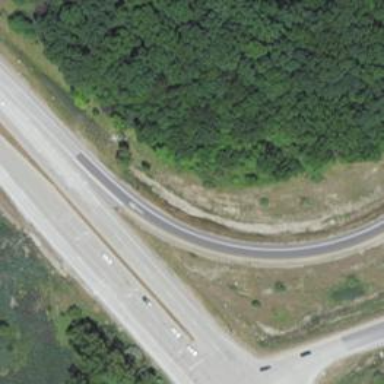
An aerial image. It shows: Asphalt motorway link.